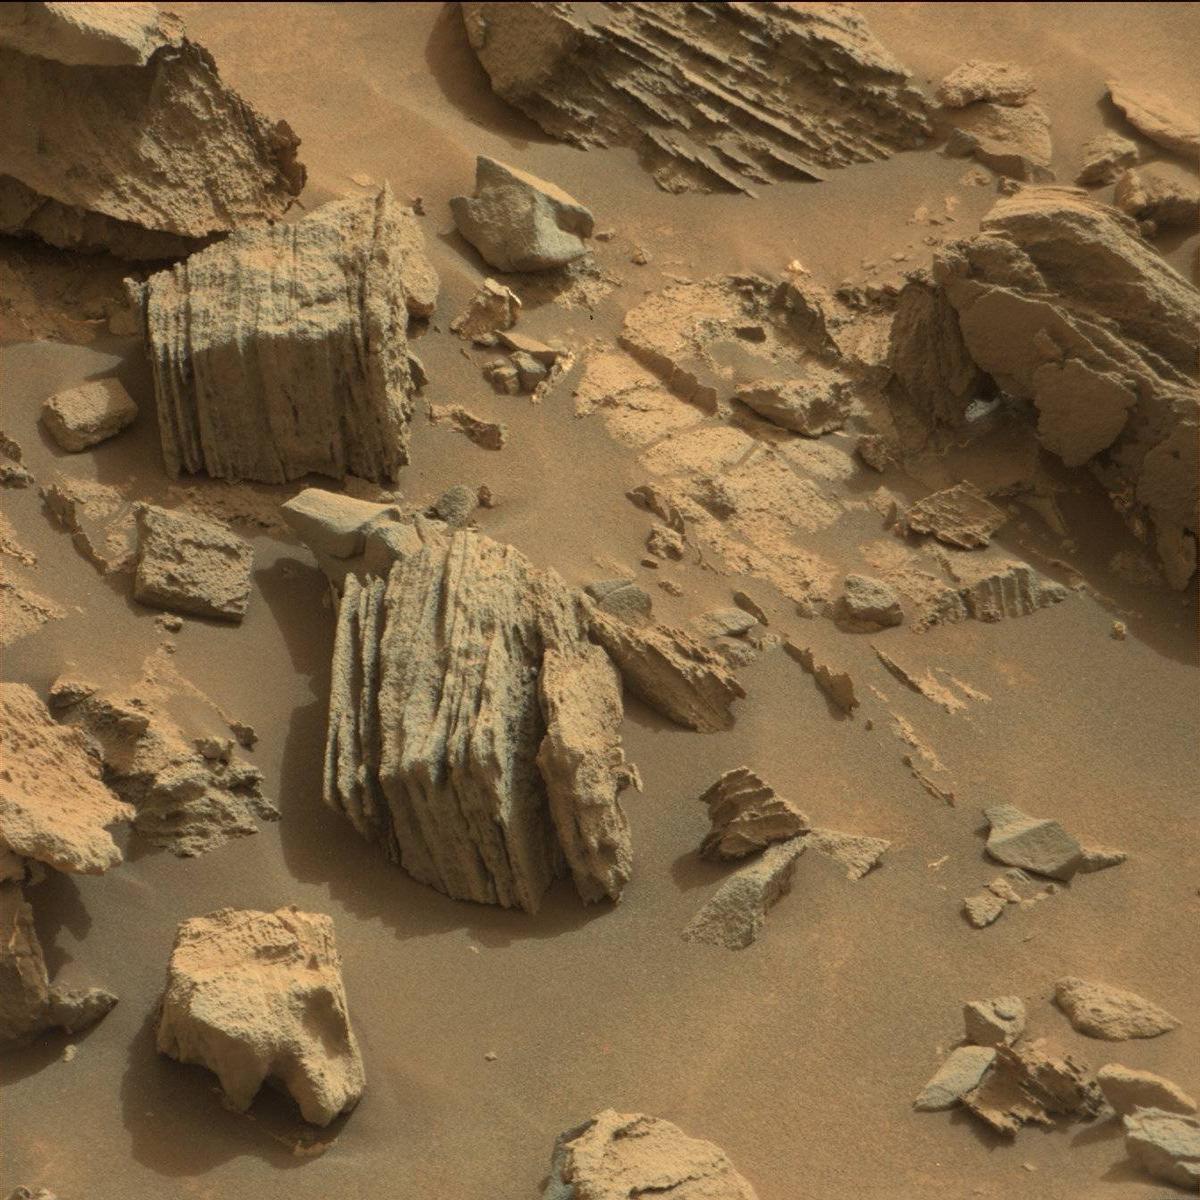
Terrain classes present: Bedrock, Rock, Sand / Soil